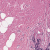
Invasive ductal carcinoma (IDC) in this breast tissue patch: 0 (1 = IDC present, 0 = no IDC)